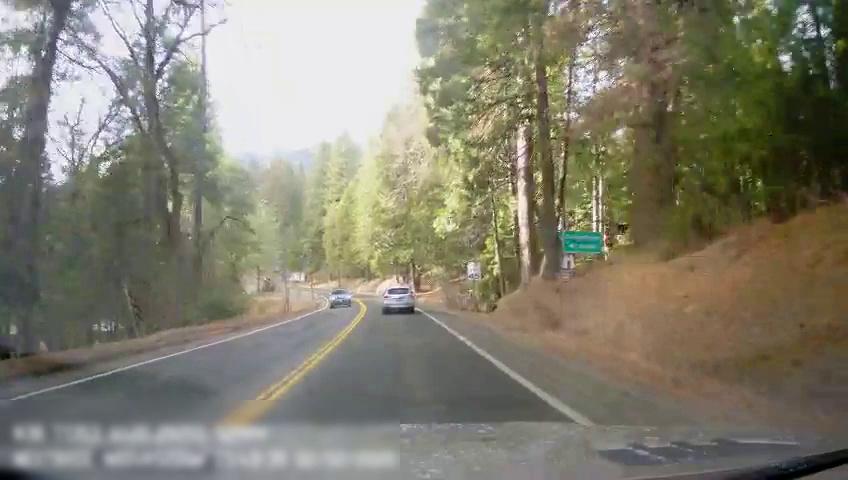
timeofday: Day
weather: Sunny
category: Drivable Space
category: Vehicles | SUV
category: Vehicles | Car
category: Lanes | Opposite Lane
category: Lanes | Current Lane
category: Lanes | Current Lane
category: Lanes | Current Lane
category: Traffic | Signs
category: Traffic | Signs